Aerial crown-view tile of a tropical tree (Barro Colorado Island, Panama), acquired 20250715:
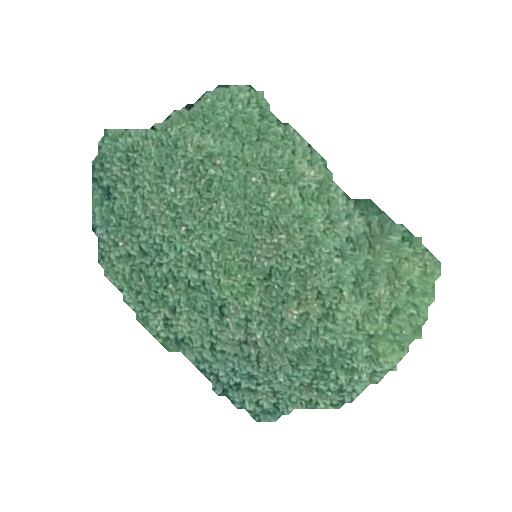
Species: Jacaranda copaia
GBIF accepted scientific name: Jacaranda copaia
Crown area: 111.792 m²